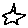
Label: star